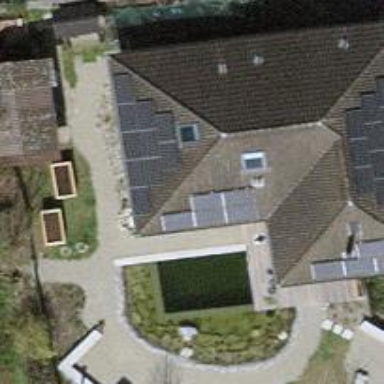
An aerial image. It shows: Solar power generator using photovoltaic panels.